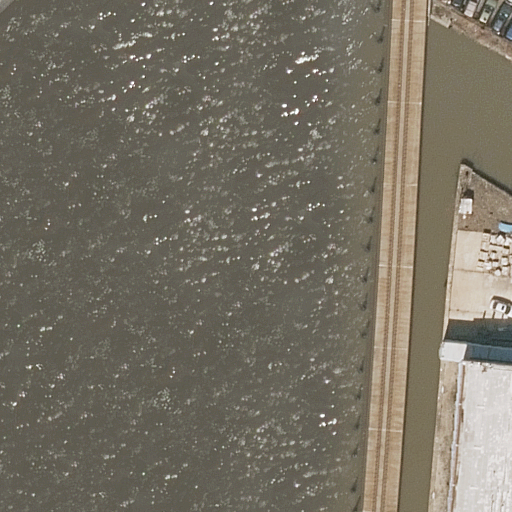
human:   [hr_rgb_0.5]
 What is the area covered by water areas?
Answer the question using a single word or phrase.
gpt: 7722m2

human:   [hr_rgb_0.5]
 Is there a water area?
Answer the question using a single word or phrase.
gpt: yes

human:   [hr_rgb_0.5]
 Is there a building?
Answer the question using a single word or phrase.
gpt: yes

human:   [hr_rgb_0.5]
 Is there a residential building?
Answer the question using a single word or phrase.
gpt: yes

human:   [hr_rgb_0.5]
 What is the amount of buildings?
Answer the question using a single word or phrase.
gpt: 1

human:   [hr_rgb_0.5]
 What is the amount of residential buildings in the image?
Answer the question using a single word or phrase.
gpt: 1

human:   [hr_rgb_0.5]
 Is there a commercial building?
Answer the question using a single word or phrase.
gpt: no

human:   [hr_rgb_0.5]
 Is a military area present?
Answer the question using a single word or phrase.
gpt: no

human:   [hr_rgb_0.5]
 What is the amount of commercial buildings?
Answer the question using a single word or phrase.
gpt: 0

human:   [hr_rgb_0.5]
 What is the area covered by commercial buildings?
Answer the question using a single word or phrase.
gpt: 0m2

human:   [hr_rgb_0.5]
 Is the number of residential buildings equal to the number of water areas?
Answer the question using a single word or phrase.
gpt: yes

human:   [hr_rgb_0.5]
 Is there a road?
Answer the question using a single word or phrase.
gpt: no

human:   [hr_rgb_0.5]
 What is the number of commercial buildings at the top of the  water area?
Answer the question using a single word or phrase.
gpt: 0

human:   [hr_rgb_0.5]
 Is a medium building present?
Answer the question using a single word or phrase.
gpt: no

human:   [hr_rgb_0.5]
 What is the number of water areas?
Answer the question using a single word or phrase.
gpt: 1

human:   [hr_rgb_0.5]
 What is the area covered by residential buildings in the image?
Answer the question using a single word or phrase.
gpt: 1013m2

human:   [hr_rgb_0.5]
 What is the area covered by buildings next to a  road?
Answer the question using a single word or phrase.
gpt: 0m2

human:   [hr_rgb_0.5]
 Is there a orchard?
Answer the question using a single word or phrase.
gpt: no

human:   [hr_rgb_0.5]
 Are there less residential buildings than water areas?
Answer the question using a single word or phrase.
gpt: no

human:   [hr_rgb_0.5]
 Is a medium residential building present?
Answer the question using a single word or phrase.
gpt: no

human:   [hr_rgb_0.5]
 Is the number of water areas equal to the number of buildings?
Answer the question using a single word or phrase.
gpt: yes

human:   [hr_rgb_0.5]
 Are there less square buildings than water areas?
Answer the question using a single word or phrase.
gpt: yes

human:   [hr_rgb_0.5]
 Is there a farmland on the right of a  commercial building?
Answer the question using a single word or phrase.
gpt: no

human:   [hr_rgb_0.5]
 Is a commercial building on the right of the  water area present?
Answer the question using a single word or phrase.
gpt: no

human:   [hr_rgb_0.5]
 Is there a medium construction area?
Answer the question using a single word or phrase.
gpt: no

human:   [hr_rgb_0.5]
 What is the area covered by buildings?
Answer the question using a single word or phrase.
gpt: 1013m2

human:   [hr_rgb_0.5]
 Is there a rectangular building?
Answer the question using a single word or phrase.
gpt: no

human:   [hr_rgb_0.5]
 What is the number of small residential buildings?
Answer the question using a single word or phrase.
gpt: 0

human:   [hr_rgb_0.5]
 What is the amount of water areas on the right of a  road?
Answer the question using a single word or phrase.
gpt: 0

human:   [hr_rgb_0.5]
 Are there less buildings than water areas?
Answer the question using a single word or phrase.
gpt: no

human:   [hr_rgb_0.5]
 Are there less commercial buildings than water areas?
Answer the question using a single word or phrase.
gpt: yes

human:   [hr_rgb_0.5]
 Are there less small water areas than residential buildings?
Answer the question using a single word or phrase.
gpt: yes

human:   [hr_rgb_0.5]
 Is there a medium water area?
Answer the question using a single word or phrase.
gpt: no

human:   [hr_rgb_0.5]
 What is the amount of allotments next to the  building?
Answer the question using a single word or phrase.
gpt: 0

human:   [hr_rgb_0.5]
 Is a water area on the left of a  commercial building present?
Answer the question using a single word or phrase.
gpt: no

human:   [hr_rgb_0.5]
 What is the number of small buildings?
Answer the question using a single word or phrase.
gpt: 0

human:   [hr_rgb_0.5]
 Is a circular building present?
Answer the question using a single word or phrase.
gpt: no

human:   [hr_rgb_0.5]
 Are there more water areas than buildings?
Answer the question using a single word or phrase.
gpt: no

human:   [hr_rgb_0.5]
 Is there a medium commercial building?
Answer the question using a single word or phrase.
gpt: no

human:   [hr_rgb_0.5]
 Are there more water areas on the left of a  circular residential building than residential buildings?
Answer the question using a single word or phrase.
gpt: no

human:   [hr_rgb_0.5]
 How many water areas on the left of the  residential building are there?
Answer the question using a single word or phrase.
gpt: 1

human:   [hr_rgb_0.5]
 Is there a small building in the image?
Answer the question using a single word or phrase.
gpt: no

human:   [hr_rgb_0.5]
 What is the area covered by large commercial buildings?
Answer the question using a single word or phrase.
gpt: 0m2

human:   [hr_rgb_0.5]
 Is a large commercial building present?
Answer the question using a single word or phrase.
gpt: no

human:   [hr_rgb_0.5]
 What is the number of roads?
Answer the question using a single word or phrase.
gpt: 0

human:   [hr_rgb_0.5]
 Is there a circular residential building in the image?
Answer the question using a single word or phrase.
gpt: no

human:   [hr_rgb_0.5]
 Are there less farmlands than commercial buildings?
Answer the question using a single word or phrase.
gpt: no

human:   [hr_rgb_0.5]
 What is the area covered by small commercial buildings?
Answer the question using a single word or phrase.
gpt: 0m2

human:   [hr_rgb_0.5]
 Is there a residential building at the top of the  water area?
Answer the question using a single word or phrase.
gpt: no

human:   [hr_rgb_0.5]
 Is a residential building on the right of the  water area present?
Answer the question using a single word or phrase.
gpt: yes

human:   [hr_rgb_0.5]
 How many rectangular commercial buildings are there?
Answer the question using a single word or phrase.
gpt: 0

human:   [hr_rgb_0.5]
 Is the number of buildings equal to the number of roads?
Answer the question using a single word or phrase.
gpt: no

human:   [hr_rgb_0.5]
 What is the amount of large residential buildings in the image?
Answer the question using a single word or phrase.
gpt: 1

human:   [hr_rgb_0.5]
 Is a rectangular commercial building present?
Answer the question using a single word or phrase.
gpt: no

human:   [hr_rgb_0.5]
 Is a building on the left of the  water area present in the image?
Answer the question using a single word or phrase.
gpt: no

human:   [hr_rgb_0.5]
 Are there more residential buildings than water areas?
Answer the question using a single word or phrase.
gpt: no

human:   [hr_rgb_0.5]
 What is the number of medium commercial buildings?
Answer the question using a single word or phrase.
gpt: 0

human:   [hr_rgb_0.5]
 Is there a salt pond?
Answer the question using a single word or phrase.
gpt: no

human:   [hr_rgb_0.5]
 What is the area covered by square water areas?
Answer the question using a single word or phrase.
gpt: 0m2

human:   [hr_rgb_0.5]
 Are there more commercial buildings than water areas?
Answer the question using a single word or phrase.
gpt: no

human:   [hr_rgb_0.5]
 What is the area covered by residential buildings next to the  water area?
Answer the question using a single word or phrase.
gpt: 1013m2

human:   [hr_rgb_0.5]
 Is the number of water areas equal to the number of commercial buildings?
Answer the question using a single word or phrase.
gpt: no

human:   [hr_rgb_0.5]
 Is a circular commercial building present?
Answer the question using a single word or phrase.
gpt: no

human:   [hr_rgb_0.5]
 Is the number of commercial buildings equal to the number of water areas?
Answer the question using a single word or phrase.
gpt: no